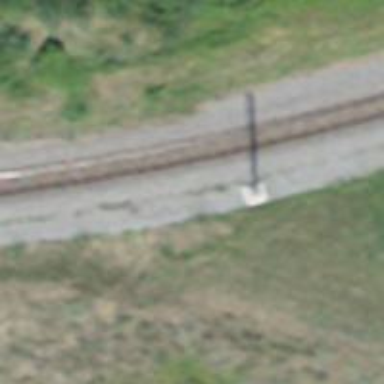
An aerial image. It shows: Narrow-gauge railway track with one electrified contact line.